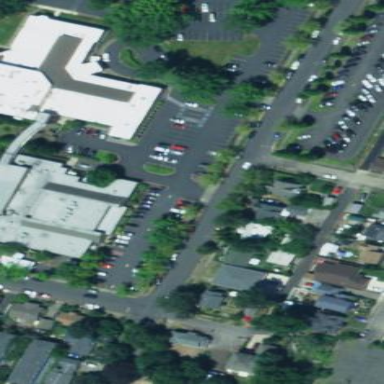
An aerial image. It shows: Clinic building providing healthcare services.